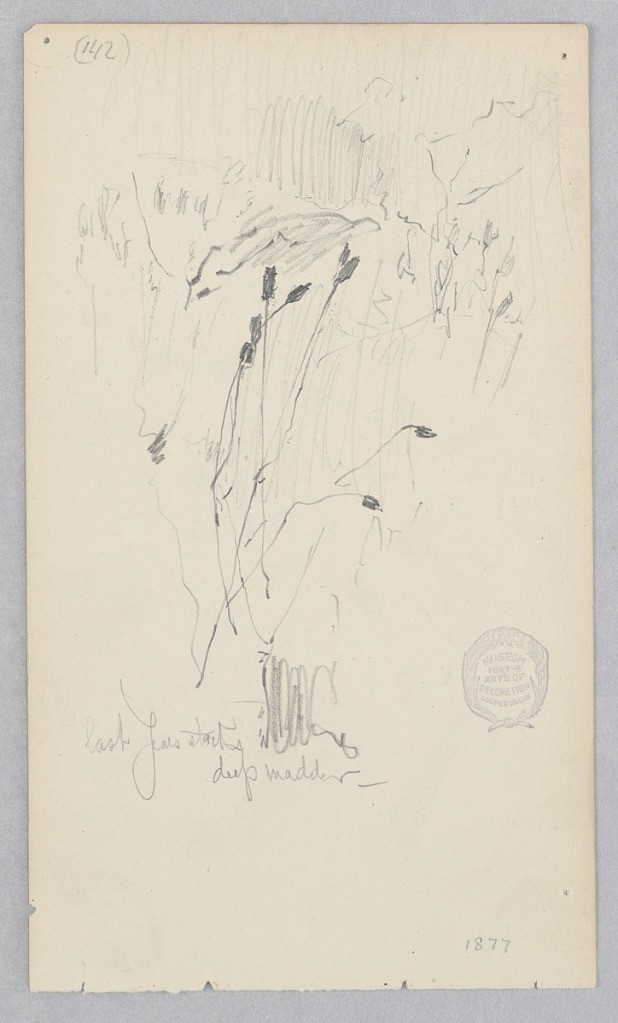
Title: Madder
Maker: Robert Frederick Blum, American, 1857–1903
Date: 1877
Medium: Graphite on wove paper
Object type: Drawing
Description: Sketch of madder stalks with flower petals, buds, and leaves.